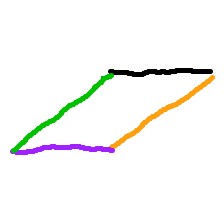
Shape: parallelogram